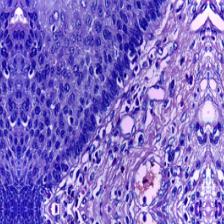
Diagnosis: Normal